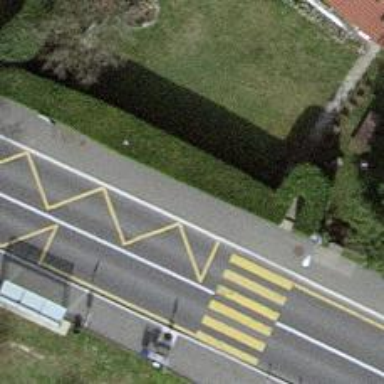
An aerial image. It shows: Asphalt sidewalk along cycleway.